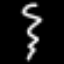
Label: squiggle